Question: I'm looking for advice on best practices for Using a gridview inside a linearlayout. I have a view that has a gridview at the bottom. With the rest of the info presented, the gridview only occupies about 1/3 or a little less of the screen. With two columns, there's less than 4 tiles visible on a lot of devices.
EX:

Now my question is, if I were to place the whole page in a vertical linearlayout, and disable the scrolling on the gridview. Having the whole page scroll. Is that a good design practice, and how does that affect the gridviews memory recycling. Would all tiles be in memory rather than perhaps 8 to account for the 4 that are visible.
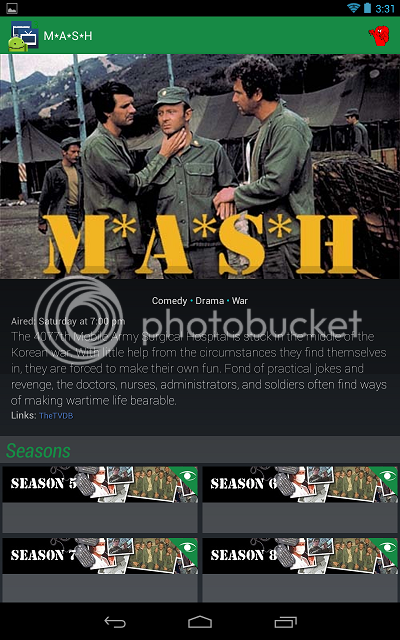
Answer: Are you expecting your gridview to recycle views if its not scrolling. Recycling of views comes into picture when an Adapterview scrolls, but you are already disabling that. How are you going to achieve the whole page scroll (by putting everything in a scrollview, or making the linear layout bounds bigger than the screen metrics. You know cant put an adpater view in a scrollview. Better approach is to allow gridview to scroll